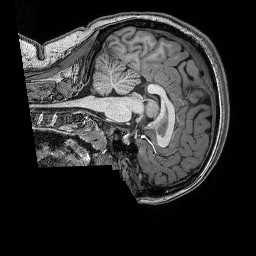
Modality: T1w
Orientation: sagittal
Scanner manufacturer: siemens
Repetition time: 2.5 s
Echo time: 0.00341 s